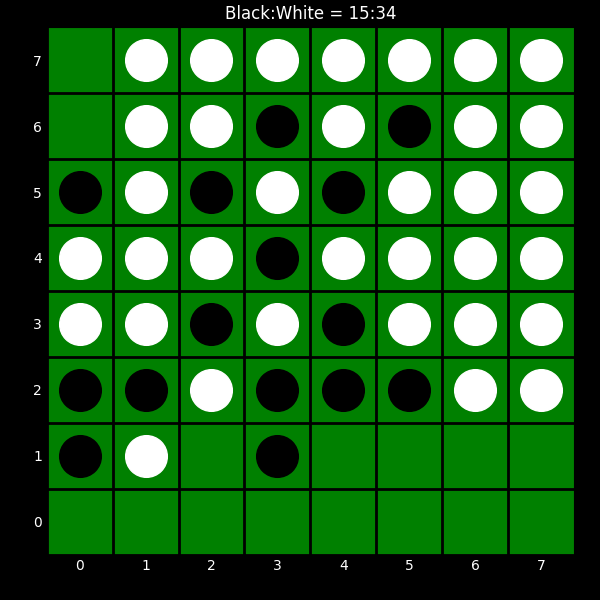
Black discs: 15
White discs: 34